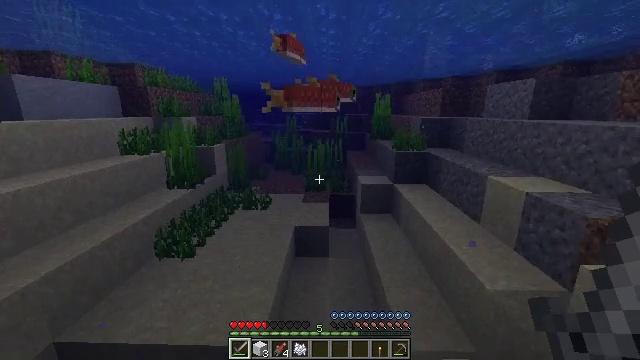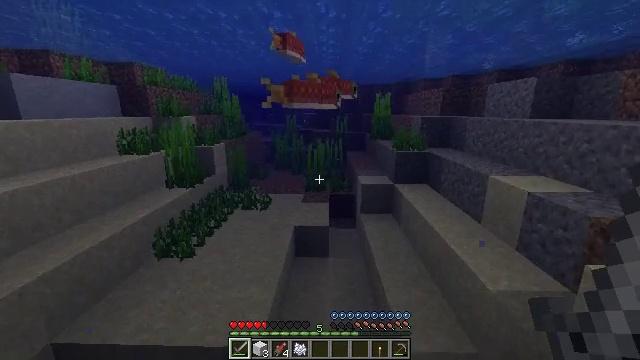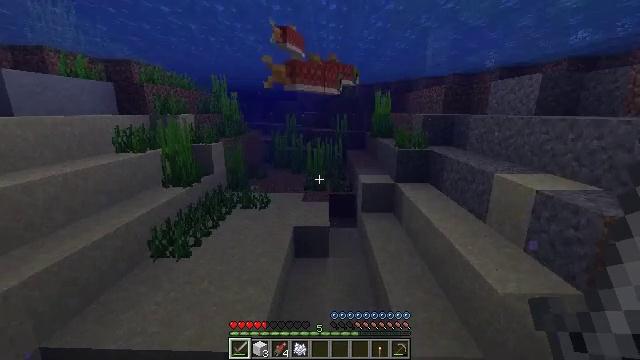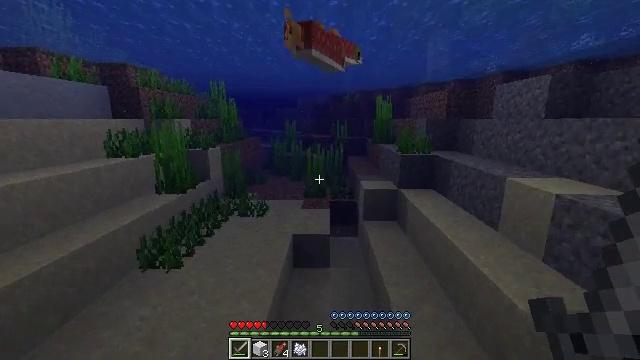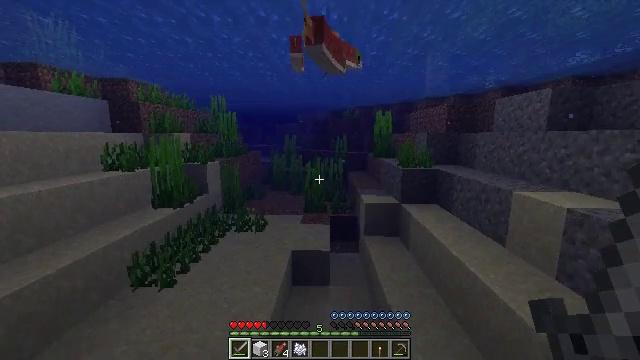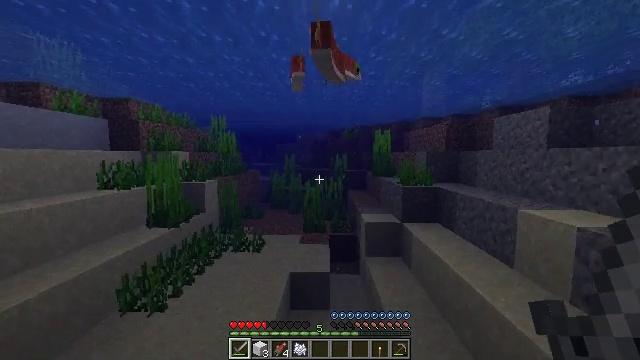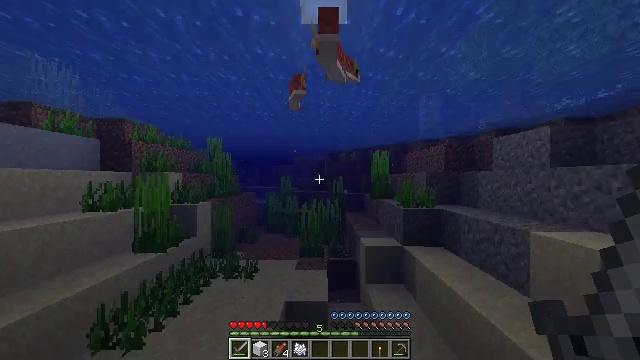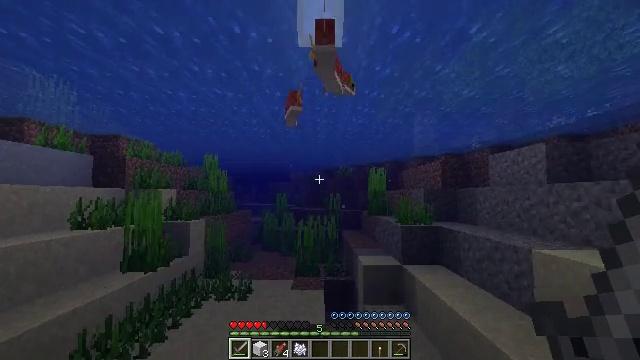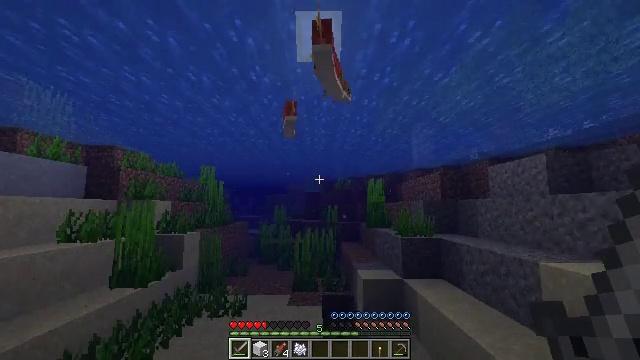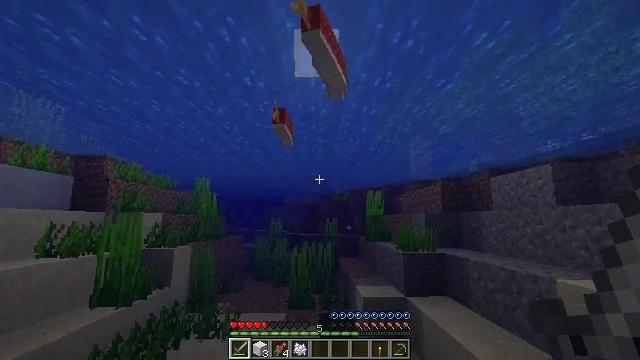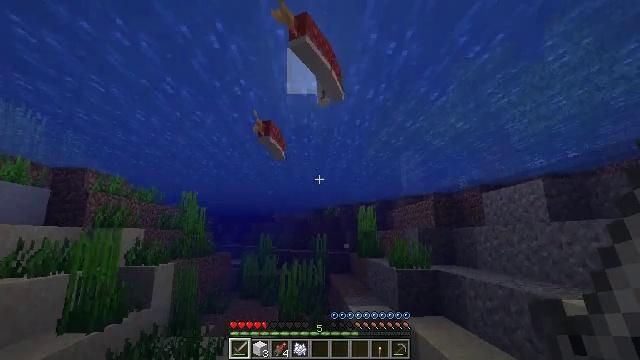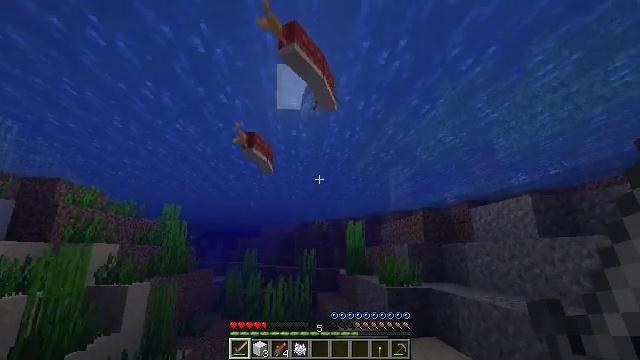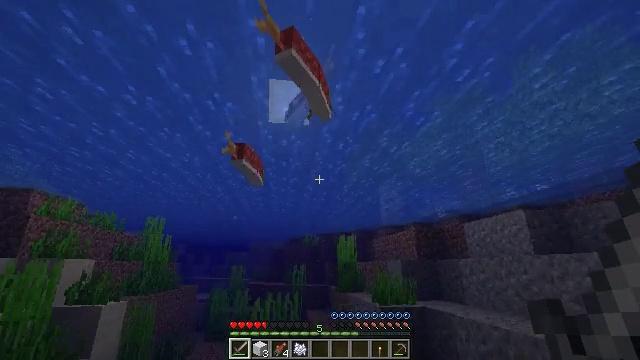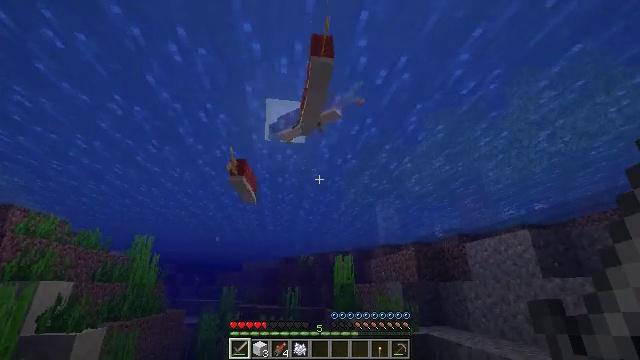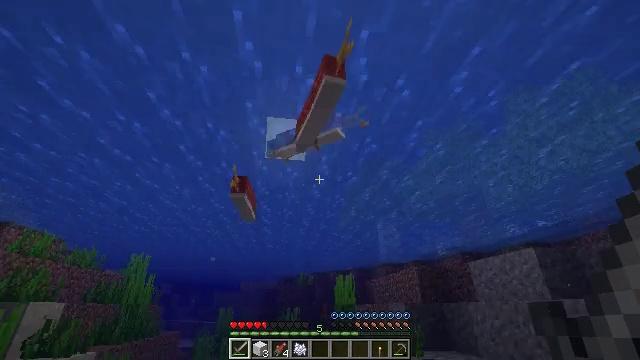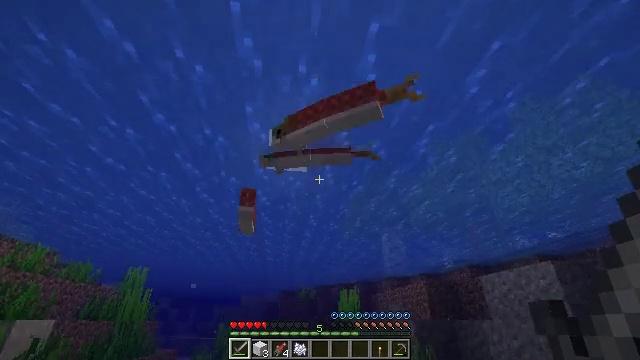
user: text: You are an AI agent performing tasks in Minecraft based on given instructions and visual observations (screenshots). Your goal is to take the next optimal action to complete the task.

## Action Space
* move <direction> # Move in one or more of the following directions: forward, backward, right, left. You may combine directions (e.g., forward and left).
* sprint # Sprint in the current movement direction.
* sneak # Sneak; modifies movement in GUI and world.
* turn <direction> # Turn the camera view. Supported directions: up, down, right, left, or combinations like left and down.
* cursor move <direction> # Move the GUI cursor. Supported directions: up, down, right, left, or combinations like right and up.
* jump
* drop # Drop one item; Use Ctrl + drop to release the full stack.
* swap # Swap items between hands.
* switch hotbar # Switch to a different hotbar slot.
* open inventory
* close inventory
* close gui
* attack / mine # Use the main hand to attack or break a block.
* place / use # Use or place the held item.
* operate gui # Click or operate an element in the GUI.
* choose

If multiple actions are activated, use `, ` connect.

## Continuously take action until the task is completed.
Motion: motion action
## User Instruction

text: Fish and kill the salmon.
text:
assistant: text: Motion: move forward
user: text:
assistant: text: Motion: move forward
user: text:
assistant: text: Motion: move forward, turn up
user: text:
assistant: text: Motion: move forward, turn up
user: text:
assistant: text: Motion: move forward, turn up
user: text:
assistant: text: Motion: move forward, turn up
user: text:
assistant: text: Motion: move forward, turn up
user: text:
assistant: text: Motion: move forward, turn up
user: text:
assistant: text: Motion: move forward, turn up
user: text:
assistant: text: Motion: move forward, turn right and up
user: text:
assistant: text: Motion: move forward, turn right and up
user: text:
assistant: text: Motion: move forward, turn right and up
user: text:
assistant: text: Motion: move forward, turn right and up
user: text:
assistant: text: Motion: move forward, turn up
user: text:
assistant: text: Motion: move forward, turn up
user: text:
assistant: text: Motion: move forward, turn left and up
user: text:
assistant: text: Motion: move forward, turn left and up
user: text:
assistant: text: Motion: move forward, turn left and up
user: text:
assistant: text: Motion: move forward, turn up, attack / mine
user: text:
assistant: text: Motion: move forward, attack / mine
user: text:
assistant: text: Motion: attack / mine
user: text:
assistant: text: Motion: turn down
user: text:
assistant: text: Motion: turn down
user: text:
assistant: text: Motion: turn down
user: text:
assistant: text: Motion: turn down
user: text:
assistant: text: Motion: turn down
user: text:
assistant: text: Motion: turn down
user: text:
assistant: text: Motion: turn down
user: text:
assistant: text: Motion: turn down
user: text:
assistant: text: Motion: turn down